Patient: sex M, age 61
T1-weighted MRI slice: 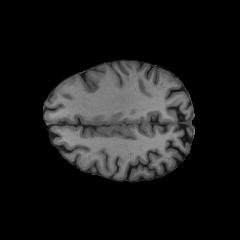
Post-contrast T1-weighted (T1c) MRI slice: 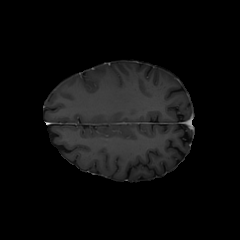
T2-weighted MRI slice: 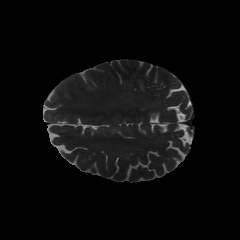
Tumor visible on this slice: no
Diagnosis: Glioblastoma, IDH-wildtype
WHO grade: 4